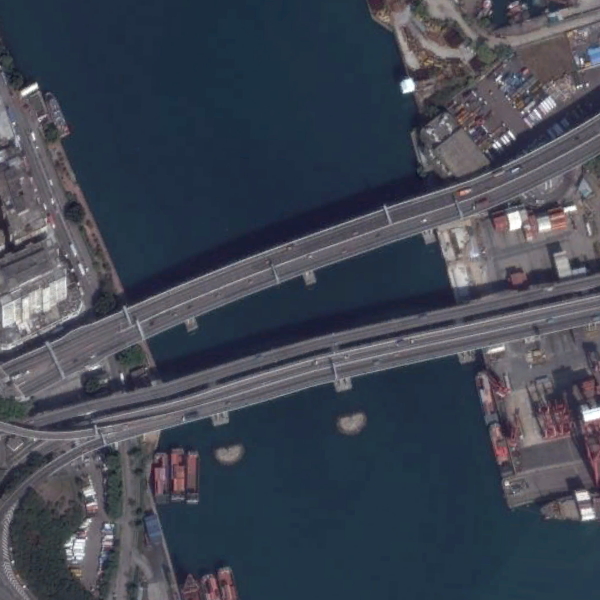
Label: Bridge